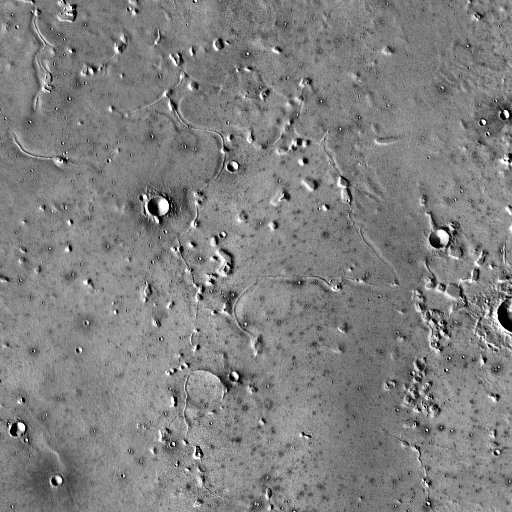
Crater classes present: Background, Other